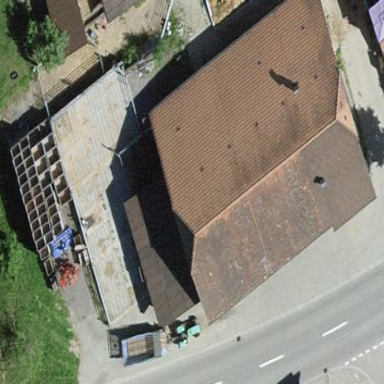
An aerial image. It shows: Barn.